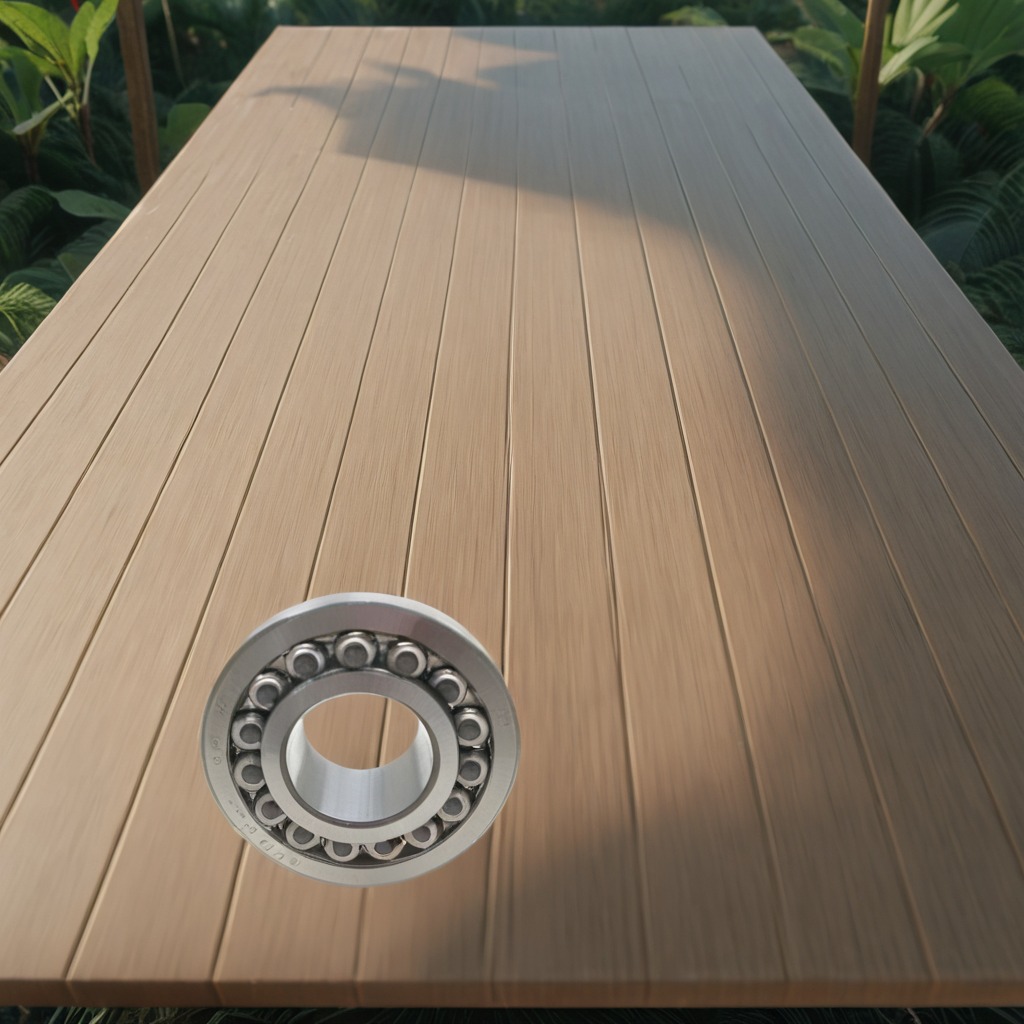
A metal ball bearing is lying on a wooden table inside a jungle field workshop tent humid ambient light worn but